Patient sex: M
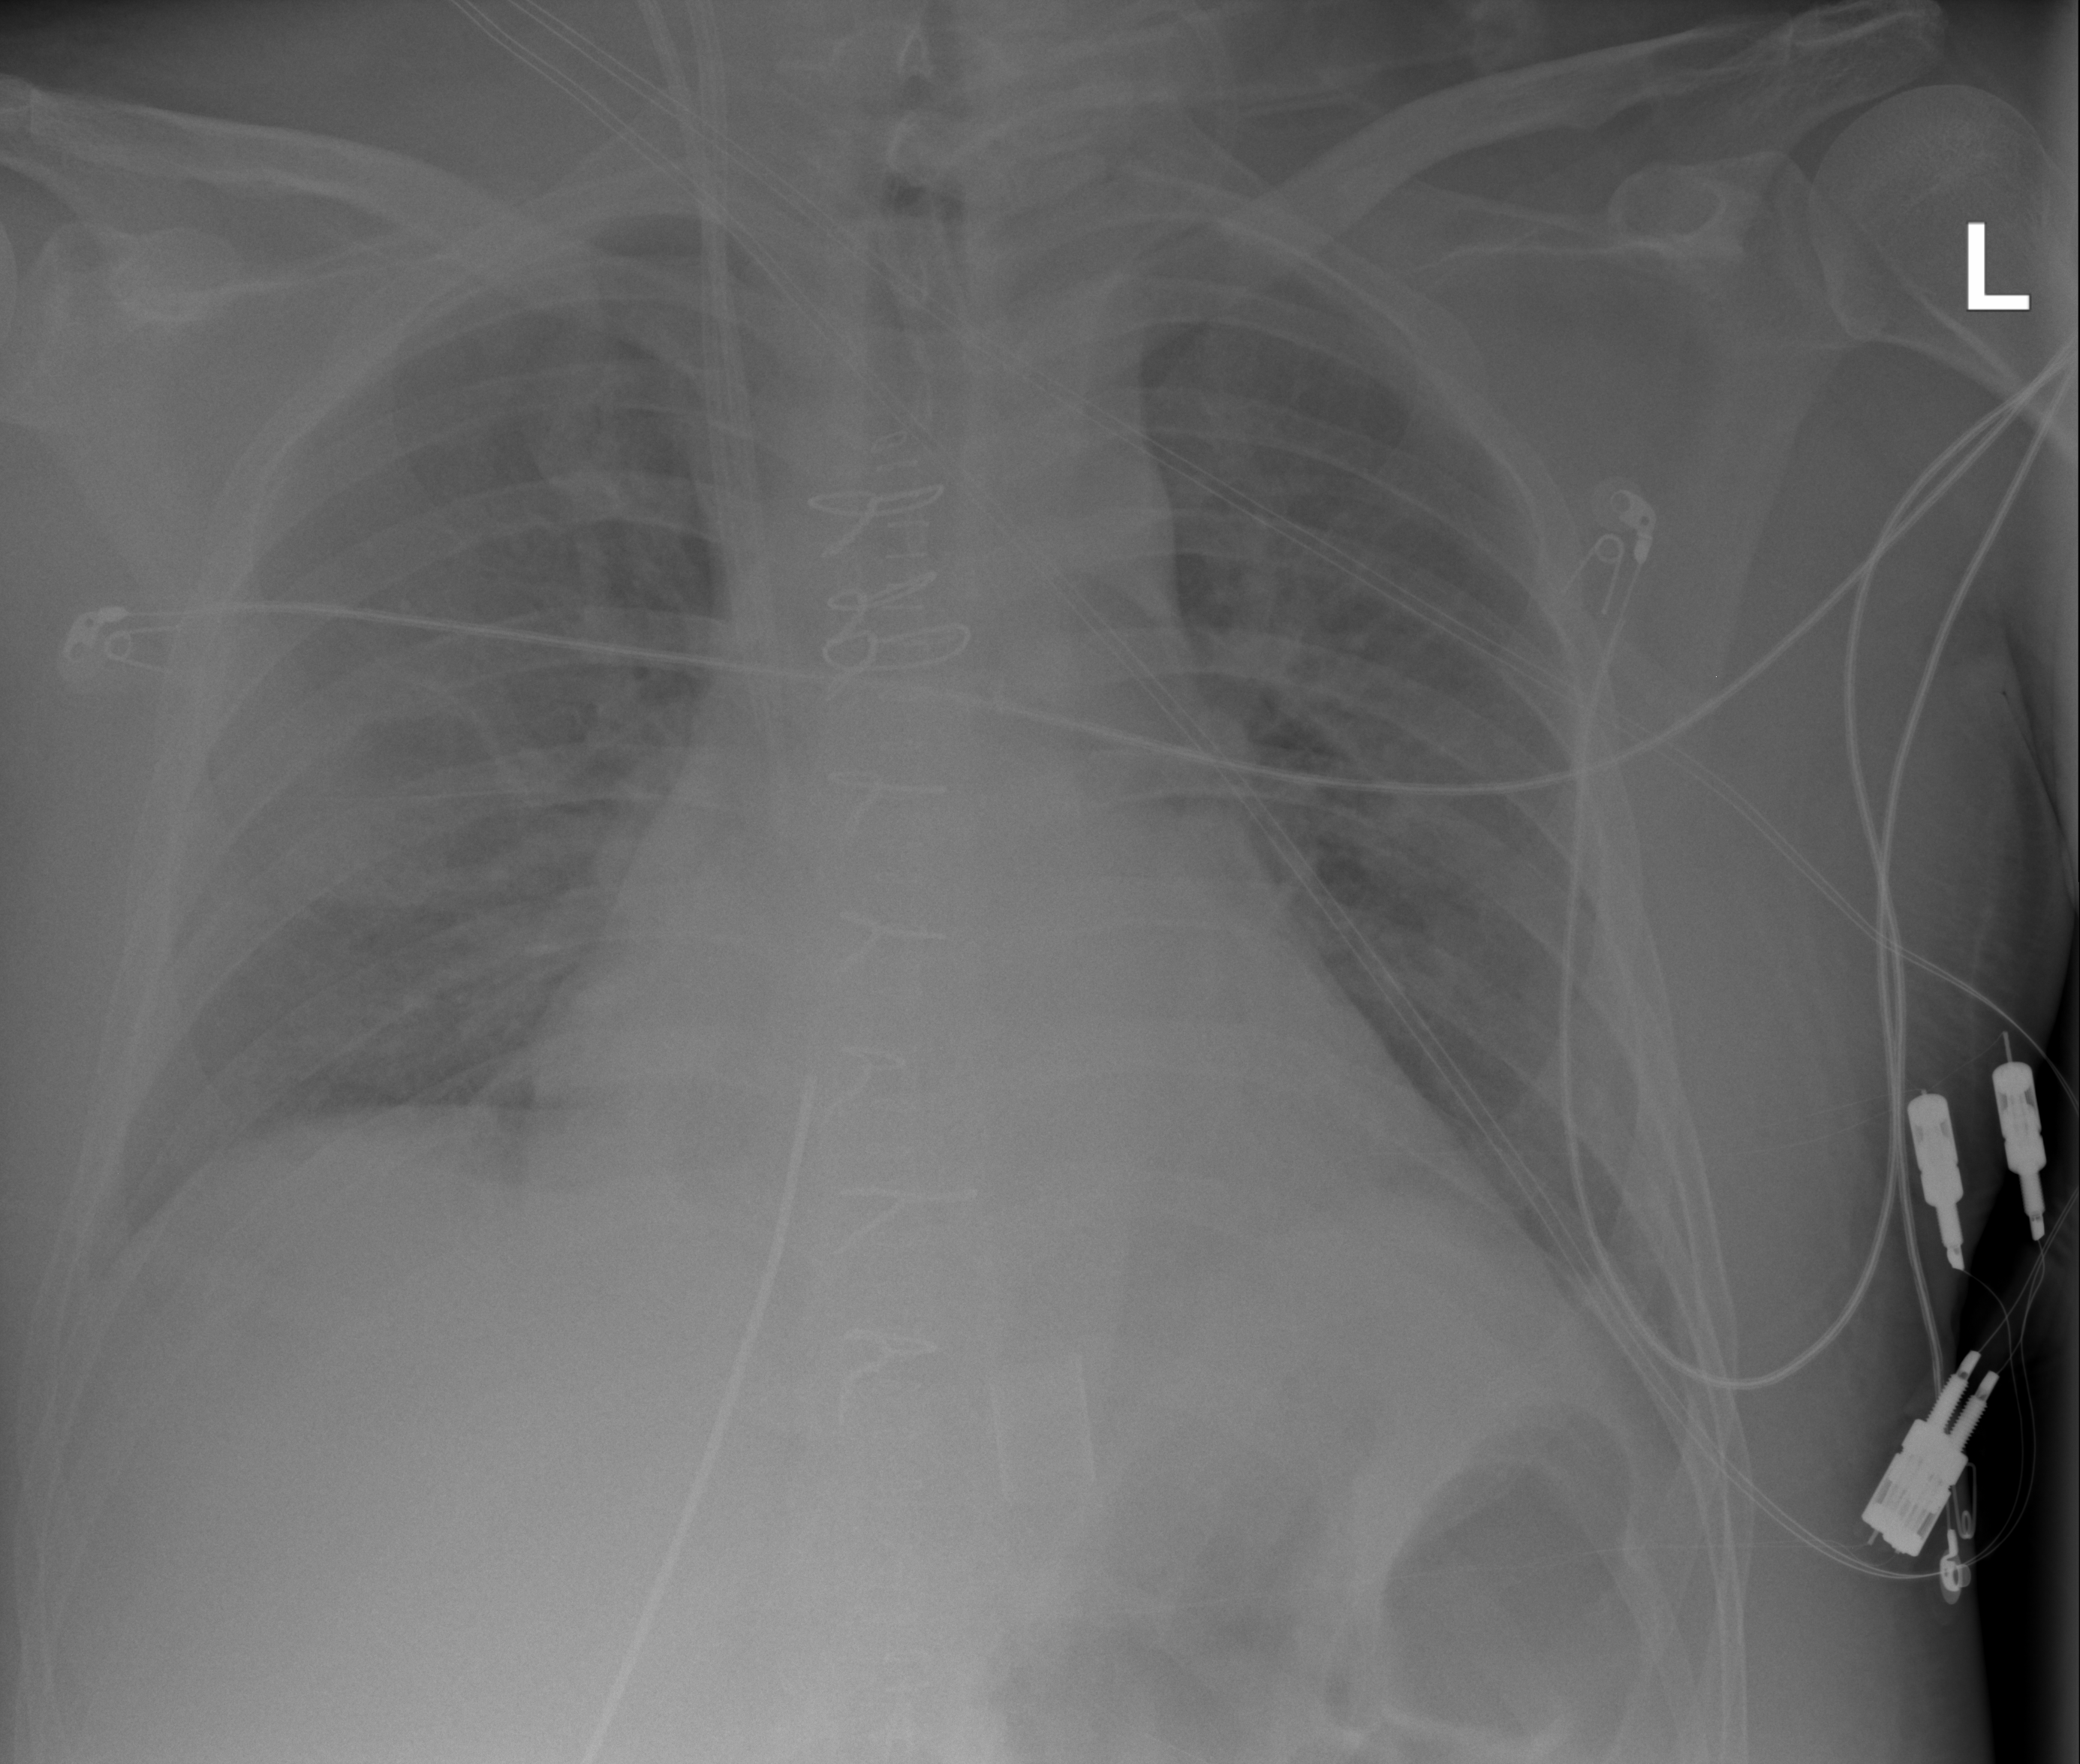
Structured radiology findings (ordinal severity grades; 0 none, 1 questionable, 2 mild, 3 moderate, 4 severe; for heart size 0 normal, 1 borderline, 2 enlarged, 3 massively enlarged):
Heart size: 2
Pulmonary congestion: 2
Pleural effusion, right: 1
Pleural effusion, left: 1
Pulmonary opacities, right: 0
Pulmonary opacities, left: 0
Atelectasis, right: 0
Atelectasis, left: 0